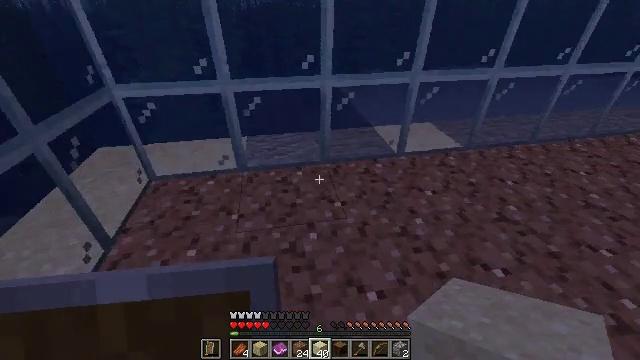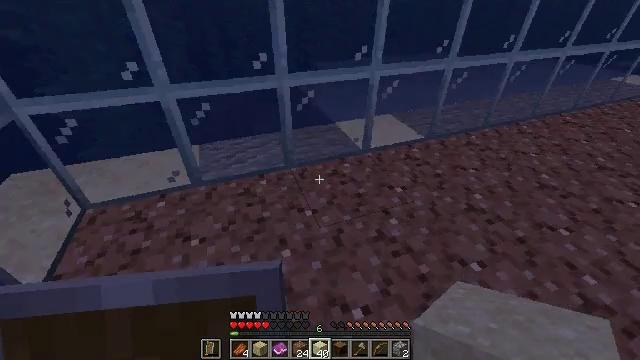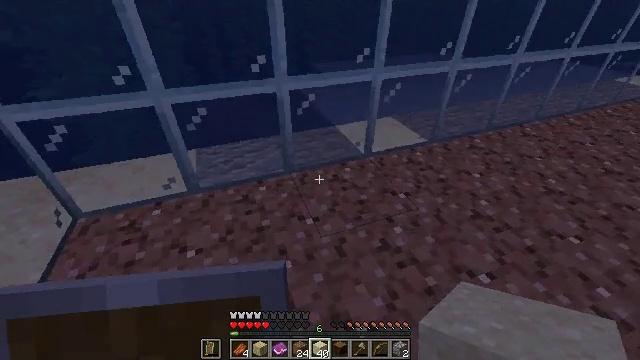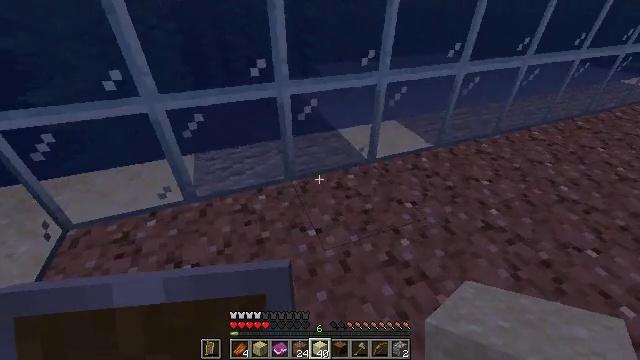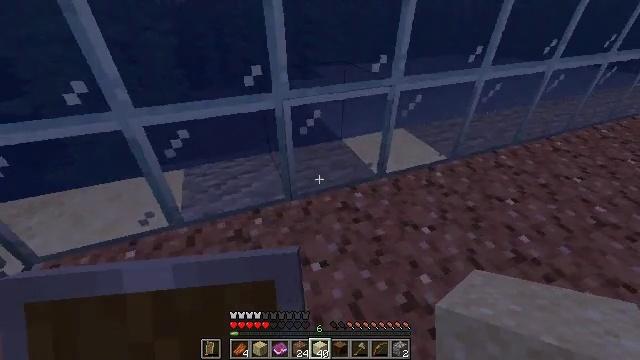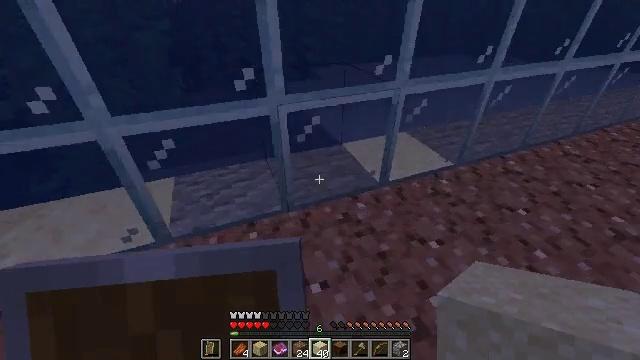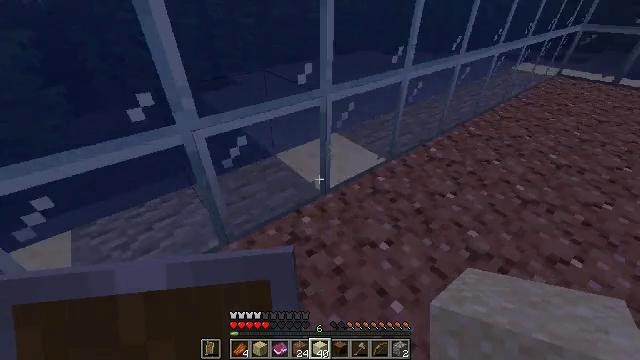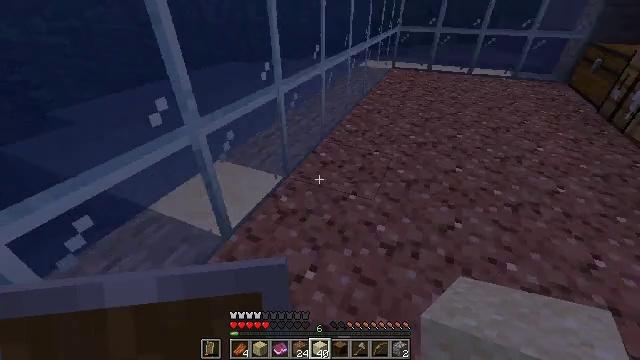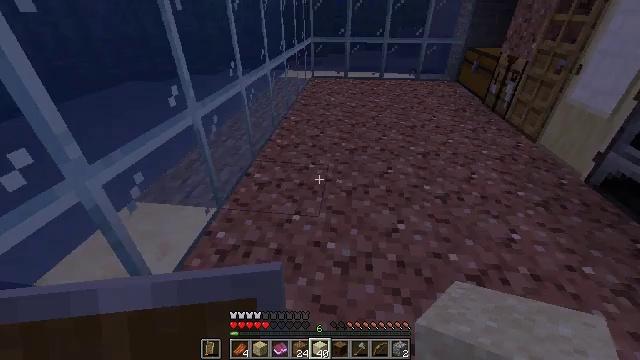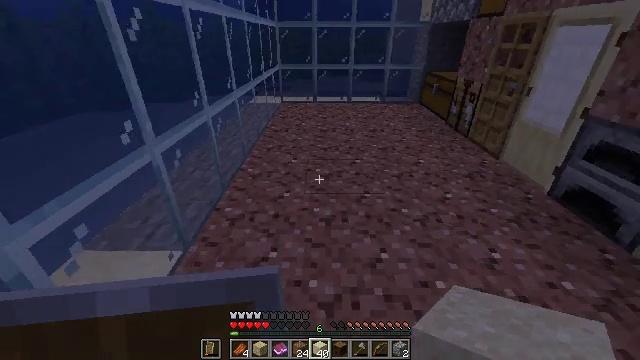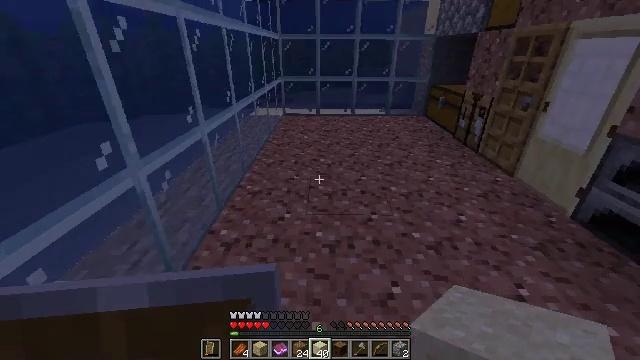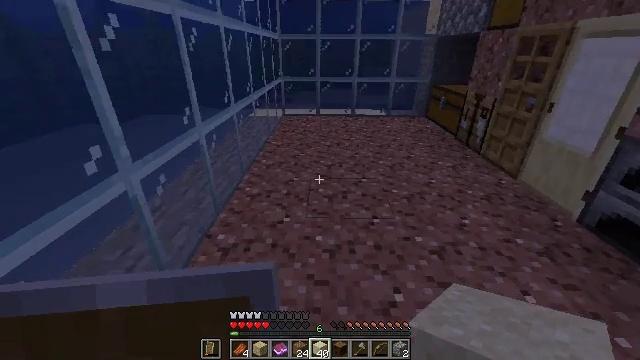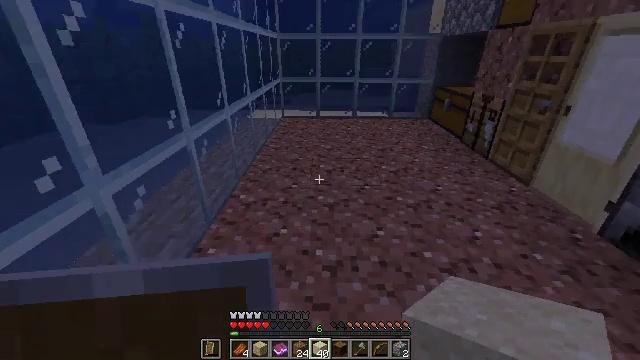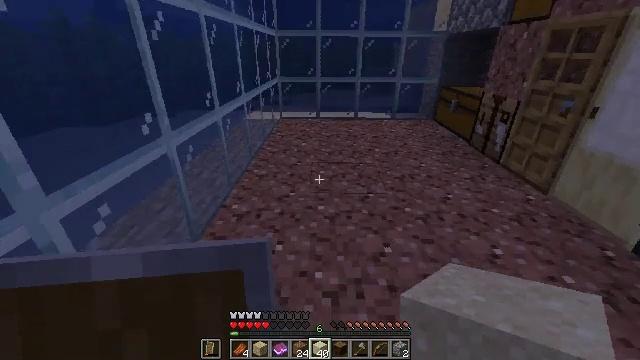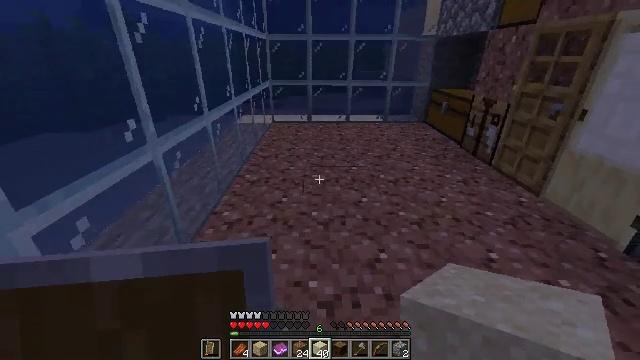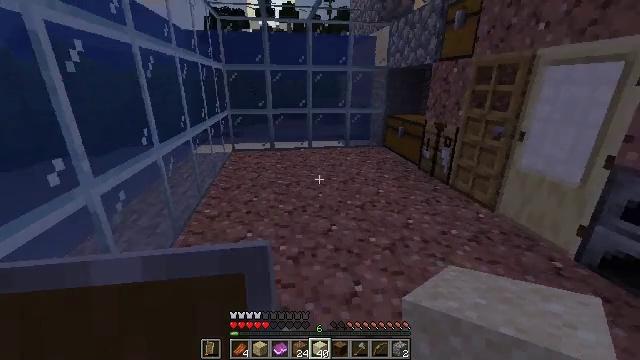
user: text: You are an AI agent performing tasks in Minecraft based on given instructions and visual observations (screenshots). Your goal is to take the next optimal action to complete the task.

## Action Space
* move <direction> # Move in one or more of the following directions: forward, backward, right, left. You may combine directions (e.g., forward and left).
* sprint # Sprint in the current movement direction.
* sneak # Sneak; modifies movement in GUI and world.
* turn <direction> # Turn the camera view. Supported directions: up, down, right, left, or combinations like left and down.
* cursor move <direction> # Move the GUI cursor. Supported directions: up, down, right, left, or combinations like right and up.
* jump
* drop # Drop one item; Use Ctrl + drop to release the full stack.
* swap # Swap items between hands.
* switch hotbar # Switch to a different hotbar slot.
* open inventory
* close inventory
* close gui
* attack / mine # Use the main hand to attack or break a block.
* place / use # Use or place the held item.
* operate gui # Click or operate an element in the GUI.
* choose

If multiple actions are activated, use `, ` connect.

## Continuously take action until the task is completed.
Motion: motion action
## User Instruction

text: Break packed ice to add to inventory.
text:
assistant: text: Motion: move forward, turn right and down
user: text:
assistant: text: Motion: move forward
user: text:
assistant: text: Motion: move forward
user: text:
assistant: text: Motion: move forward
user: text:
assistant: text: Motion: move forward
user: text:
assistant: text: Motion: move forward, turn right
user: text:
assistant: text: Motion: move forward, turn right and up
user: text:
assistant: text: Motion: move forward, turn right and up
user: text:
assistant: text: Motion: move forward, turn right and up
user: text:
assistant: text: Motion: move forward, turn up
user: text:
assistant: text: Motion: move forward
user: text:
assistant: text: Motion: move forward
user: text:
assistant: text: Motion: move forward
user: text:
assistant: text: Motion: turn right
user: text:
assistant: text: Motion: turn right and up
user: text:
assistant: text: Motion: turn right and up
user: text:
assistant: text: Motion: turn up
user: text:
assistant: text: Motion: turn up
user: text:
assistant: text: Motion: turn up
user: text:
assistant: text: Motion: turn up
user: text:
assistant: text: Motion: no_op
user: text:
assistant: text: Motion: no_op
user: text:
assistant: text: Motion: no_op
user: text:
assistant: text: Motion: no_op
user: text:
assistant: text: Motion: no_op
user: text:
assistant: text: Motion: no_op
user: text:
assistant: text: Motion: no_op
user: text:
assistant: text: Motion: no_op
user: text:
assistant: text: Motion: no_op
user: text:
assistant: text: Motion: no_op